Interaction volume radius: 5 \u00c5
Interaction volume height: 35 \u00c5
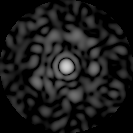
Disorder parameter: 0.8581